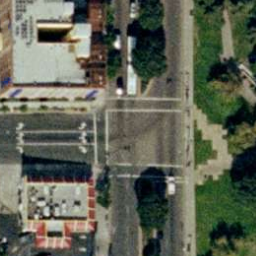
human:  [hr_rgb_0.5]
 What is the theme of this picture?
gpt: intersection

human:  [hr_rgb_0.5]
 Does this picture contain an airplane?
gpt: no

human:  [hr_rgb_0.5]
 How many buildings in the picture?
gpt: two

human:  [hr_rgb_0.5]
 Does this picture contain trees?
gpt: yes

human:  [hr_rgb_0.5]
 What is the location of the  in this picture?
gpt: i cannot see it